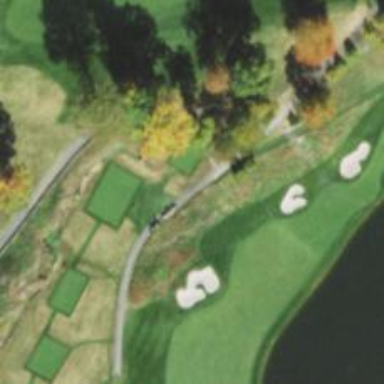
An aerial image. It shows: Path for both road and golf.